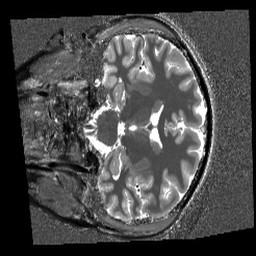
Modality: T1w
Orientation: coronal